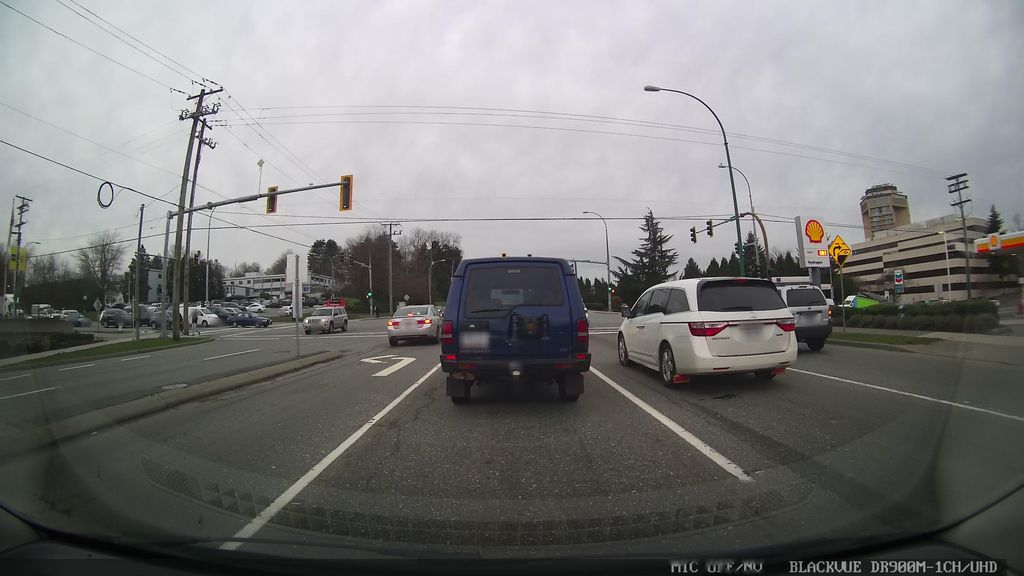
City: vancouver